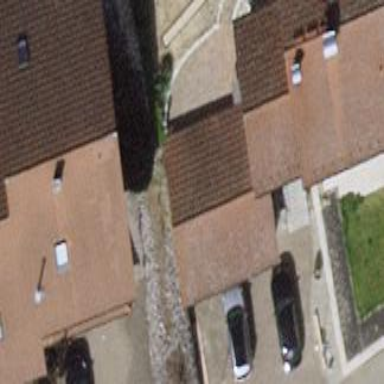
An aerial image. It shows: Garage building.